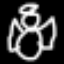
Label: angel